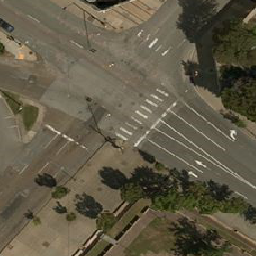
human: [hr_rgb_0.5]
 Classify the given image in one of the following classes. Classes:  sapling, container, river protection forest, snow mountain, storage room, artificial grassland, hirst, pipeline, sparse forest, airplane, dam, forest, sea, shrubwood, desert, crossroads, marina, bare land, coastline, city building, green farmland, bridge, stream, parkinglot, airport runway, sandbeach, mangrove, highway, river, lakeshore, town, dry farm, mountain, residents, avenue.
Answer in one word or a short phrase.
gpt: crossroads